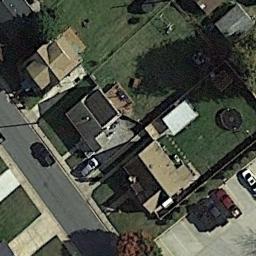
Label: medium_residential